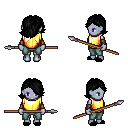
a pixel art fantasy rpg character, female body template, dark elf, purple skin, gold chest armor, teal pants, black swoop hairstyle, cloth bracers, black slippers, spear, four views (front, back, left, right), 2x2 character sprite sheet, small pixel art, hard edges, no anti-aliasing